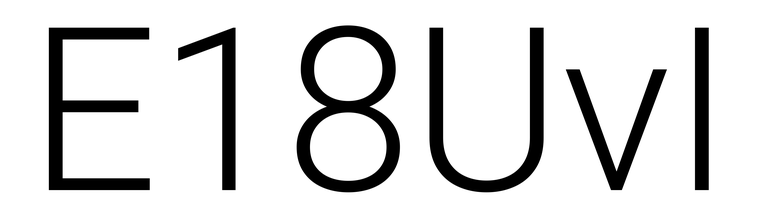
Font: Roboto_Light